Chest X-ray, PA view. Patient: 32 years old, sex F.
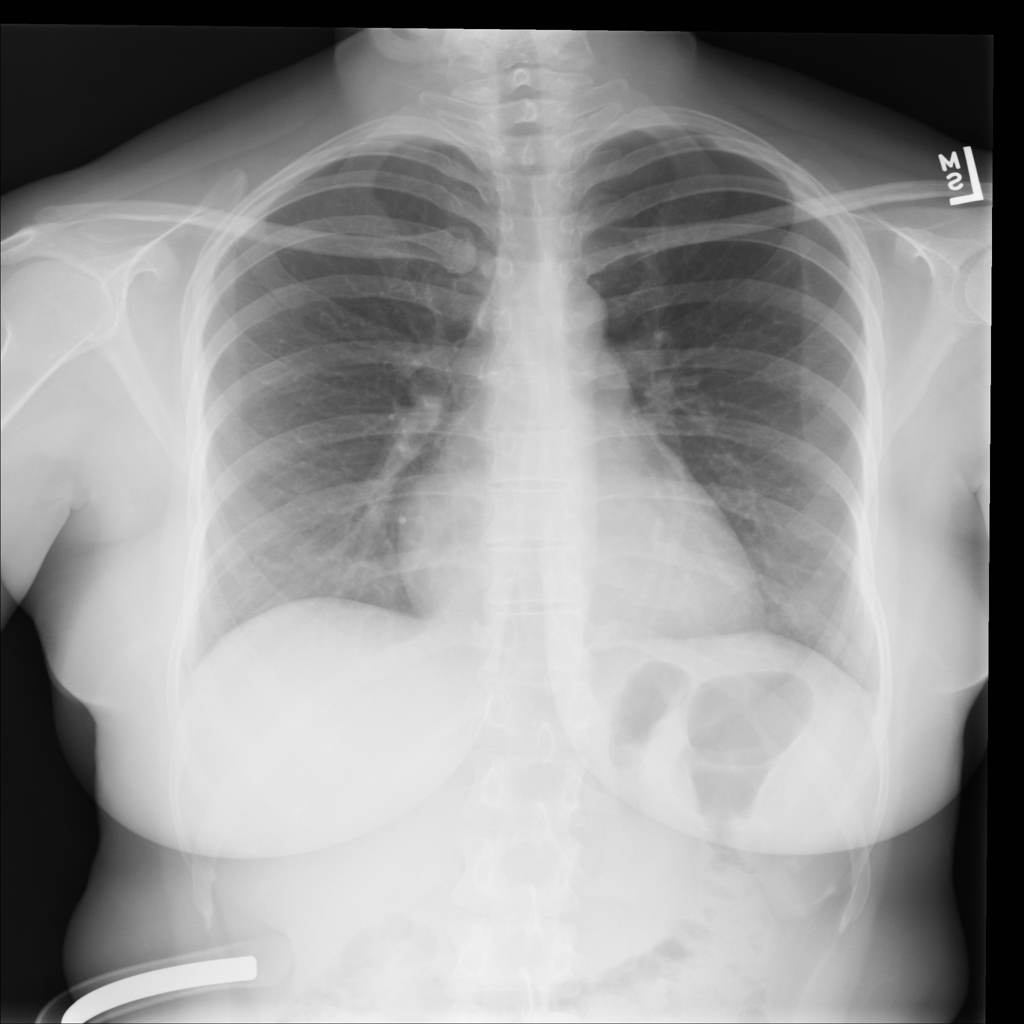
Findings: No Finding